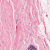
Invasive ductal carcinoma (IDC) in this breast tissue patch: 0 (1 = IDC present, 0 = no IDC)